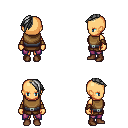
a pixel art fantasy rpg character, female body template, human, tanned skin, leather chest armor, magenta pants, gray long mohawk hairstyle, cloth bracers, brown shoes, four views (front, back, left, right), 2x2 character sprite sheet, small pixel art, hard edges, no anti-aliasing